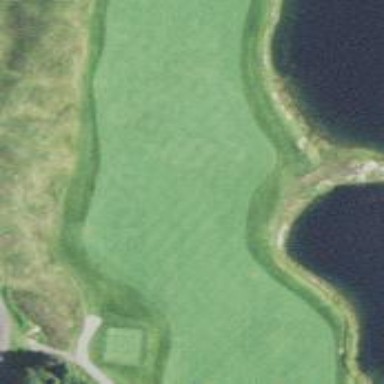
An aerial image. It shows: View of golf hole.